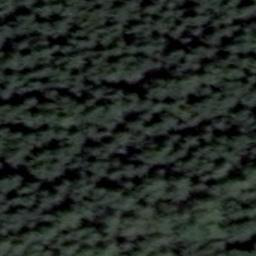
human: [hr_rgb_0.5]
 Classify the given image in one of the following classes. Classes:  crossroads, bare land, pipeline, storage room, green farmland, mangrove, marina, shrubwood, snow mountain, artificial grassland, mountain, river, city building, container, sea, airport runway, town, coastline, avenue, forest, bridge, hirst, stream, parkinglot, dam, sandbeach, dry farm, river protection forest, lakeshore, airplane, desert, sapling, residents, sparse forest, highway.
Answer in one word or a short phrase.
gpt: forest